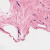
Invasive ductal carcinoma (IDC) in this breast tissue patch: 0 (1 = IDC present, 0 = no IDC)